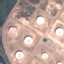
Land use / land cover class: Industrial